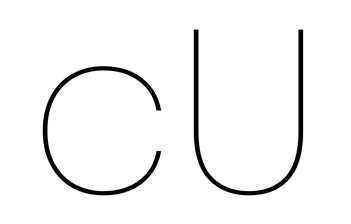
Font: Poppins-Thin